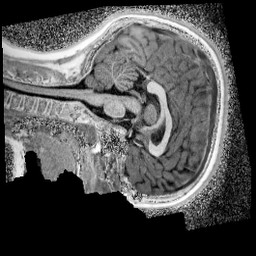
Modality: UNIT1_denoised
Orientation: sagittal
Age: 12
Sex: female
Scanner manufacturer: siemens
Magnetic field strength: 3 T
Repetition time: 4 s
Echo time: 0.00299 s